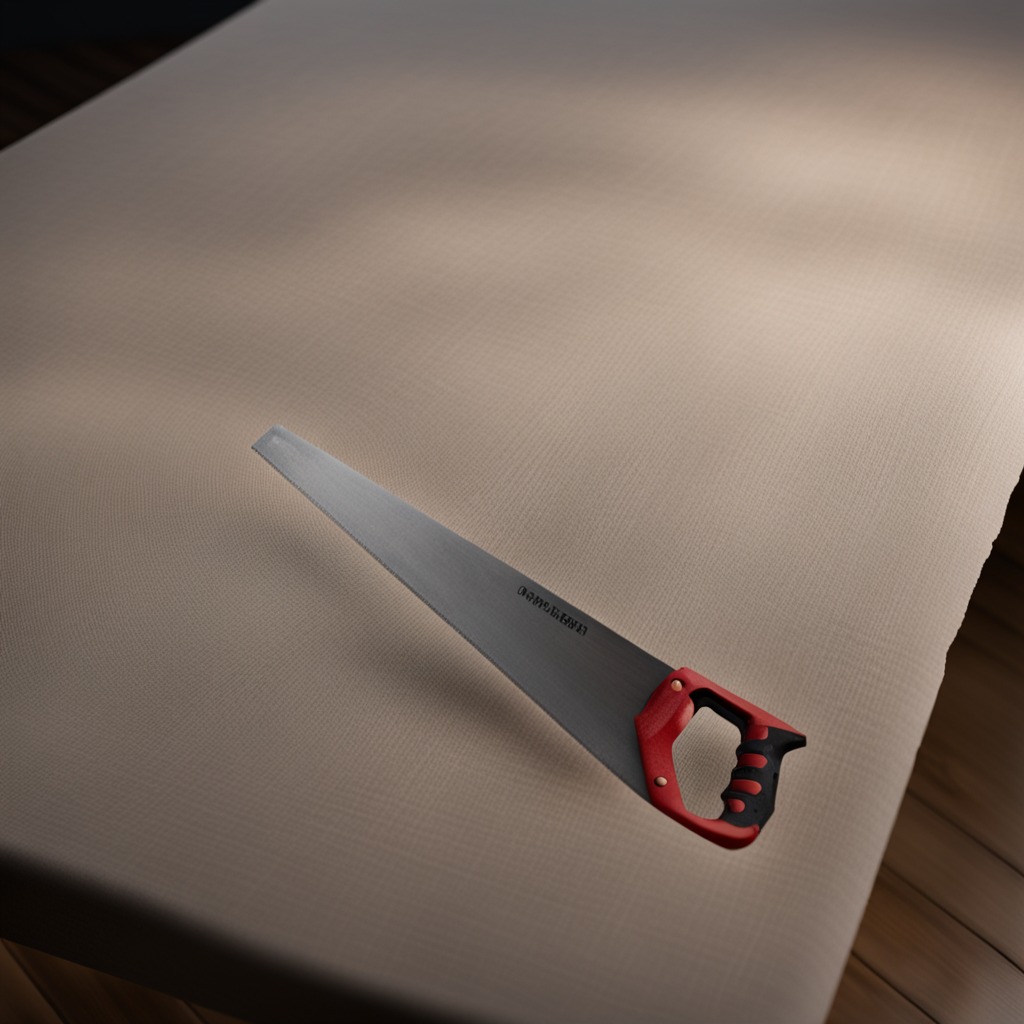
A metal saw lies on the wooden table.